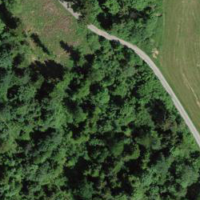
EUNIS habitat code: 41
Species observed at this site:
Pholidoptera griseoaptera
Tettigonia viridissima